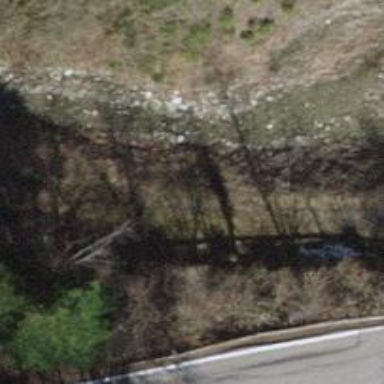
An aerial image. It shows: Well-maintained compacted path with excellent trail visibility.